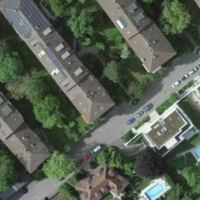
EUNIS habitat code: 54
Species observed at this site:
Buxus sempervirens